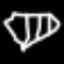
Label: diamond